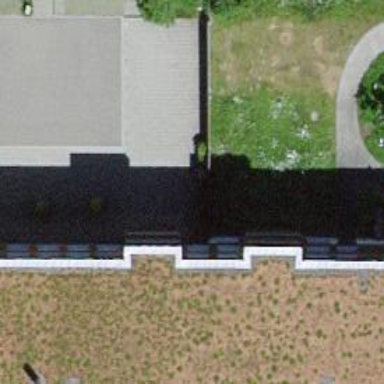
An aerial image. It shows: Building with flat roof.